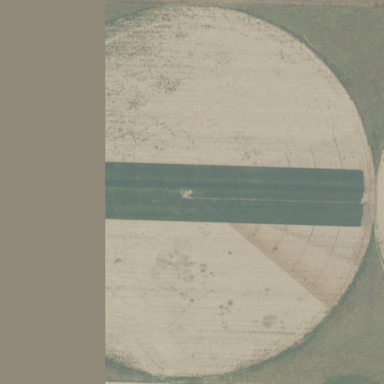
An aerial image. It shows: Farmland with pivot irrigation system.